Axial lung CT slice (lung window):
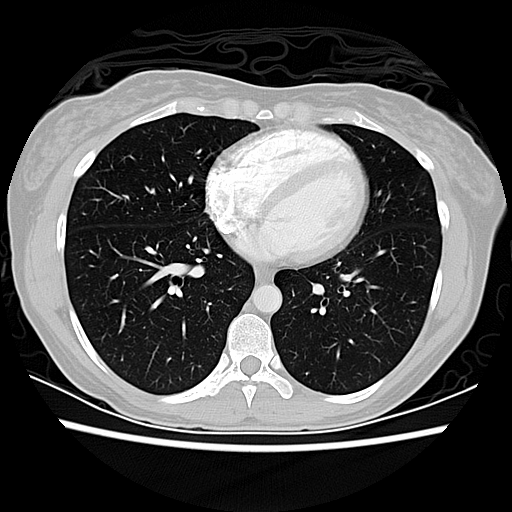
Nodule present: no